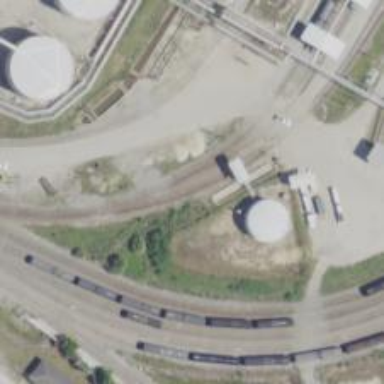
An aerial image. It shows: Railway spur service.